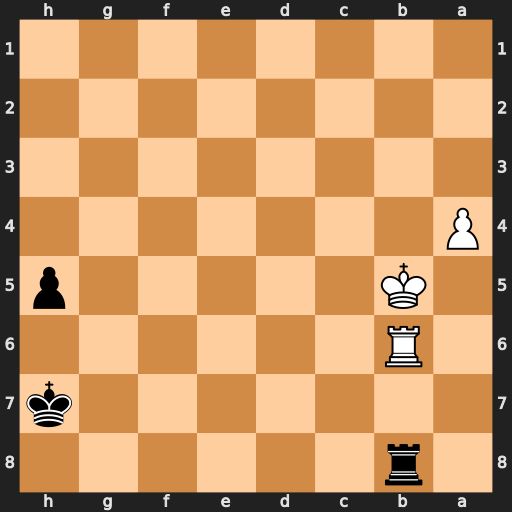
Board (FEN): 1r6/7k/1R6/1K5p/P7/8/8/8
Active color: b
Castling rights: -
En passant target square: -
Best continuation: Rxb6+ Kxb6 h4 Kb7 h3 a5 h2 Kb8 h1=Q